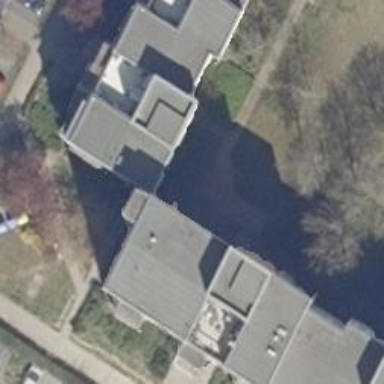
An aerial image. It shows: Building with apartments and flat roof.